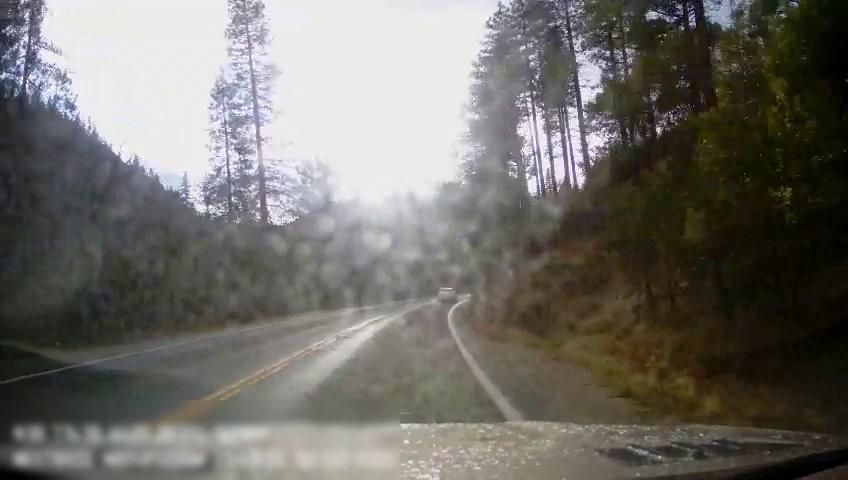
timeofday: Day
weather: Sunny
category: Drivable Space
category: Vehicles | Car
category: Lanes | Opposite Lane
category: Lanes | Current Lane
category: Lanes | Current Lane
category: Lanes | Current Lane